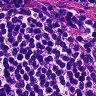
Metastatic tissue present: no